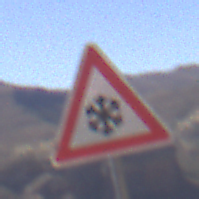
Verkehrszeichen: SchneeOderEisglaette
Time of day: Midday
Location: Outdoor (Nature)
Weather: Clear
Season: NotSpecified
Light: Natural